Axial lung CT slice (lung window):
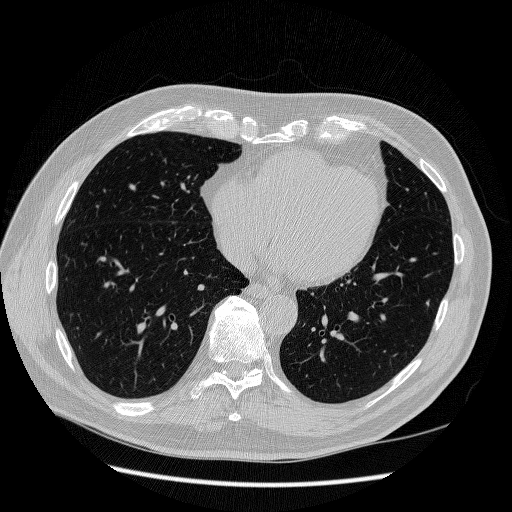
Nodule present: no